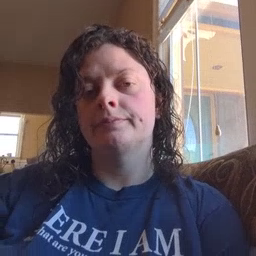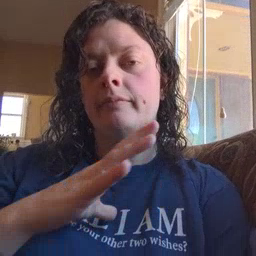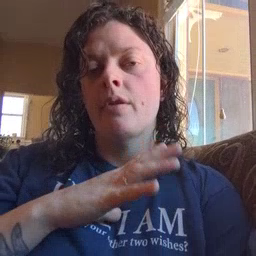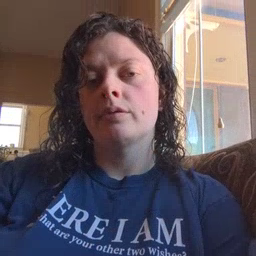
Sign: fine